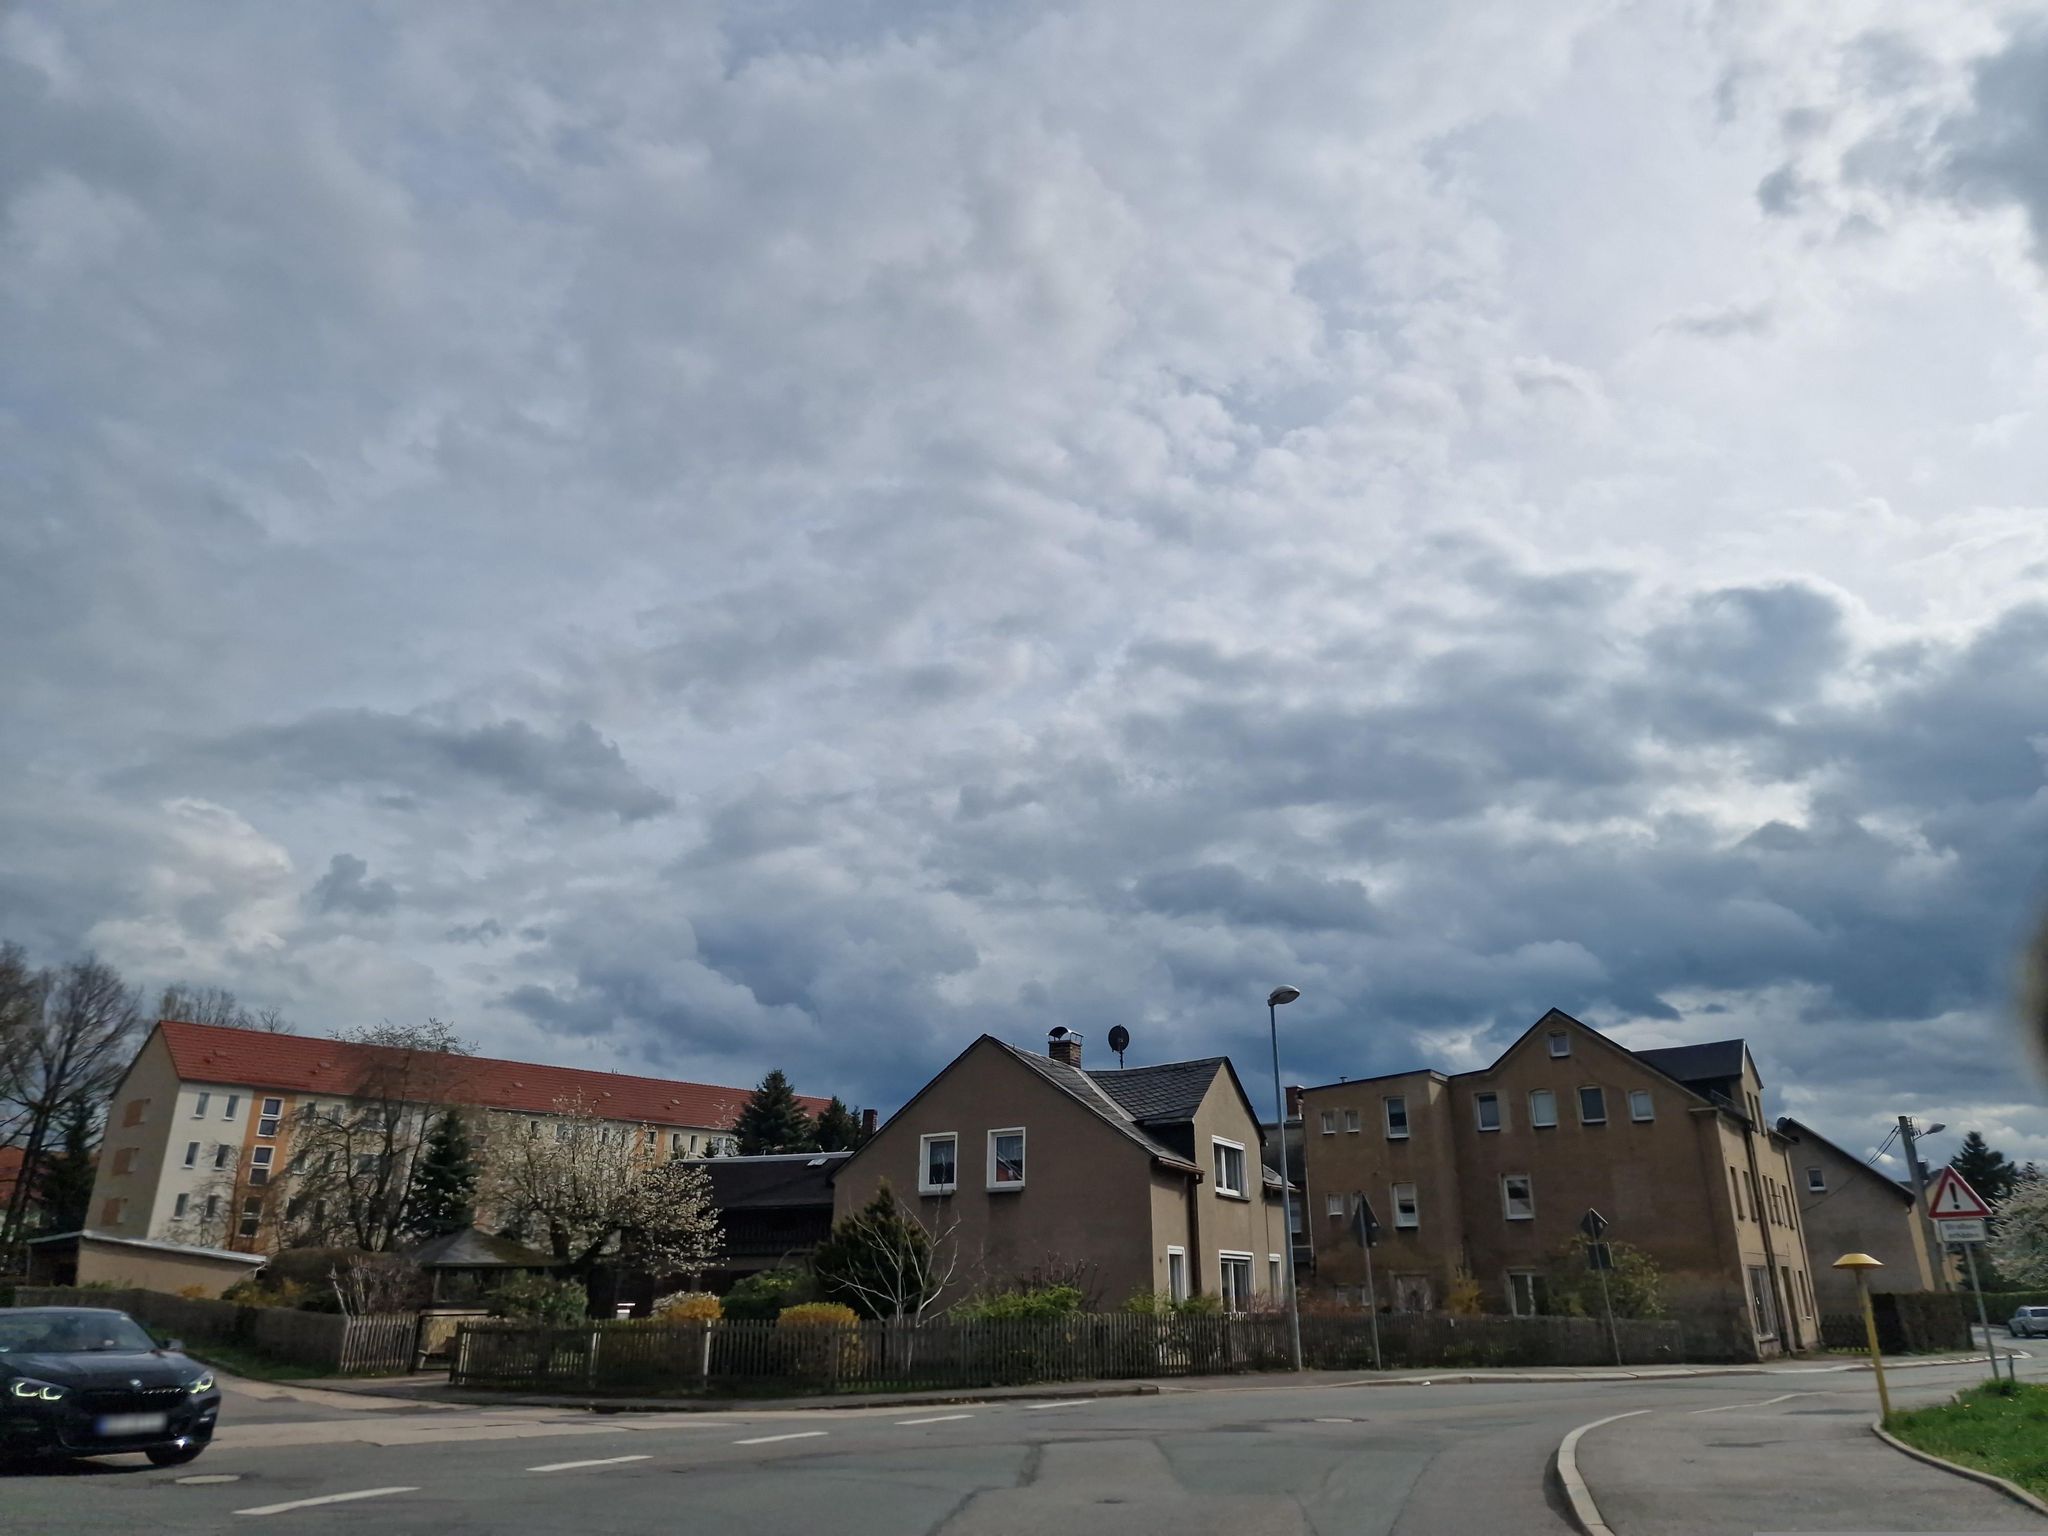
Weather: cloudy
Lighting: day
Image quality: good
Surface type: driving surface
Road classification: service, track
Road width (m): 2.5
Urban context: suburban or peri-urban
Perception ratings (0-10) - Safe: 2.75, Lively: 5.09, Beautiful: 6.14, Boring: 6.41, Depressing: 2.74, Wealthy: 5.16